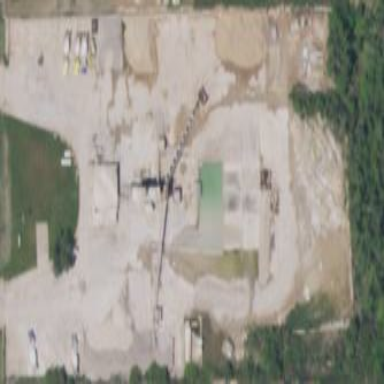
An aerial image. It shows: Industrial area with concrete plant.